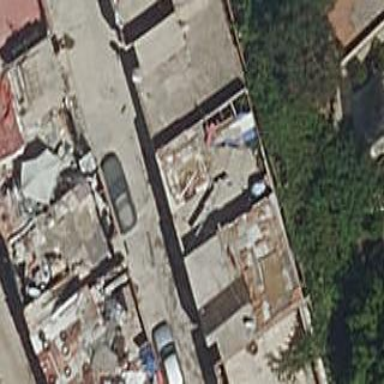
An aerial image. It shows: Detached building.